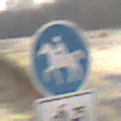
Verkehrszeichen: Reitweg
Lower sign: EinspurigeFahrzeugeFrei2
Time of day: MorningAfternoon
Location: Outdoor (Nature)
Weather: PartlyCloudy
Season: Winter
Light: Natural